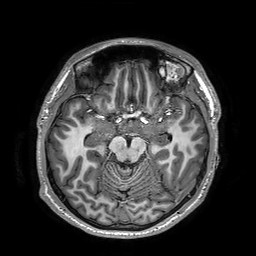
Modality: T1w
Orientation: coronal
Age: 21
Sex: male
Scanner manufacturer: philips
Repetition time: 0.006448 s
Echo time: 0.00294 s